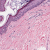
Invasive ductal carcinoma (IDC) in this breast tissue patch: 0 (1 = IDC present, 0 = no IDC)